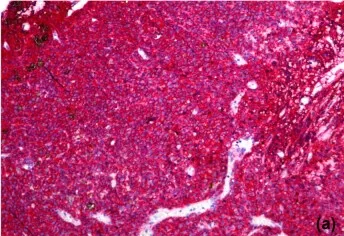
Histopathologic examinations of the tissue showed positive staining for CD20 (x100).
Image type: pathology (immunostaining)